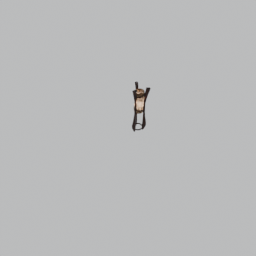
Label: lighting